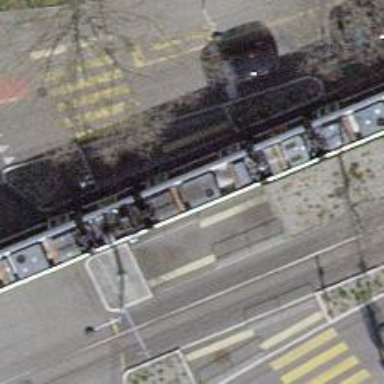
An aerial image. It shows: Kerb barrier.